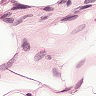
Metastatic tissue present: no